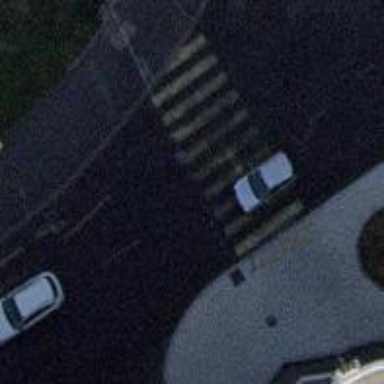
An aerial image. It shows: Crossing with zebra markings controlled by traffic signals.